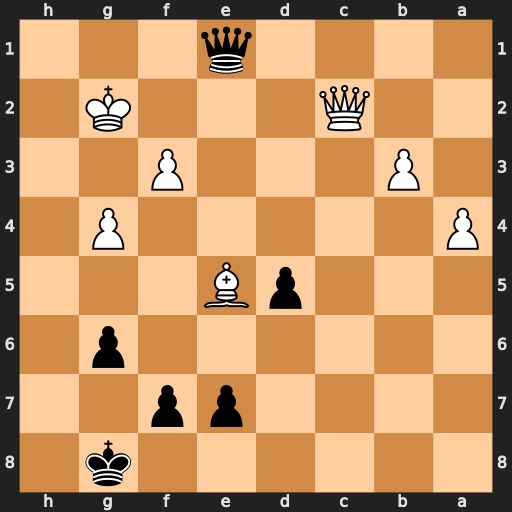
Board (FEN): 6k1/4pp2/6p1/3pB3/P5P1/1P3P2/2Q3K1/4q3
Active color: b
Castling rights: -
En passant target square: -
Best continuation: Qxe5